You are looking at a signal-to-image encoding: consecutive vibration samples arranged as the rows of a grayscale square. Classify the bearing condition as one of: normal, inner_race, outer_race, ball.
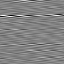
Answer: outer_race